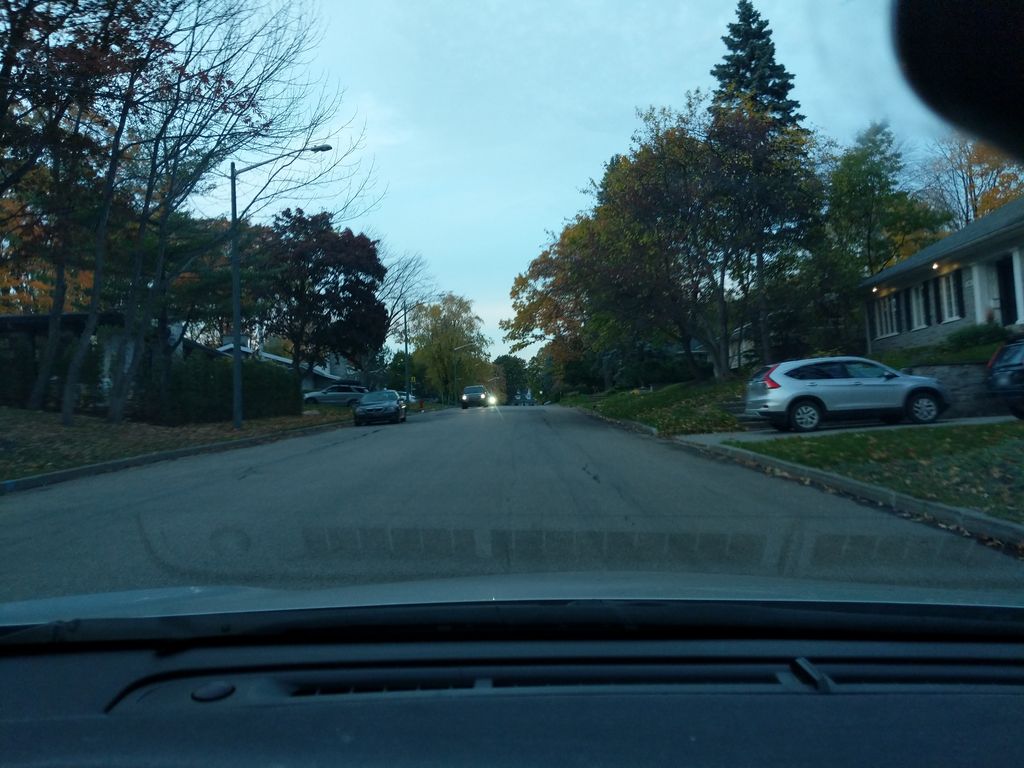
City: quebec_city